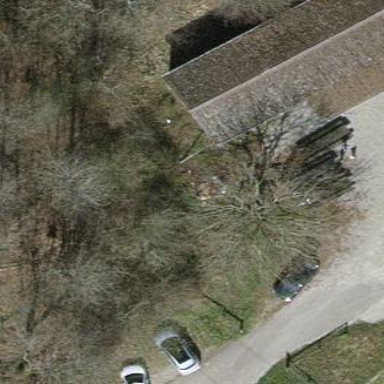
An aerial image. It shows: Sheltered building.